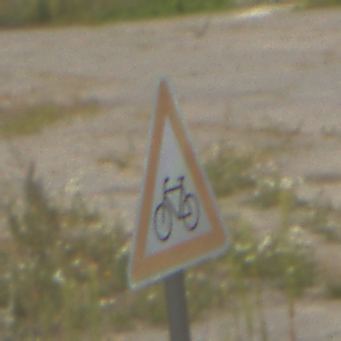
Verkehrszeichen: RadverkehrRechts
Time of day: Midday
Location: Outdoor (Suburban)
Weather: PartlyCloudy
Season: Summer
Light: Natural